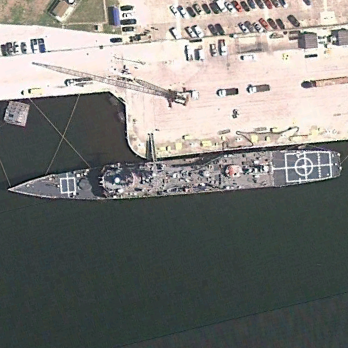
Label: Ticonderoga-class_cruiser